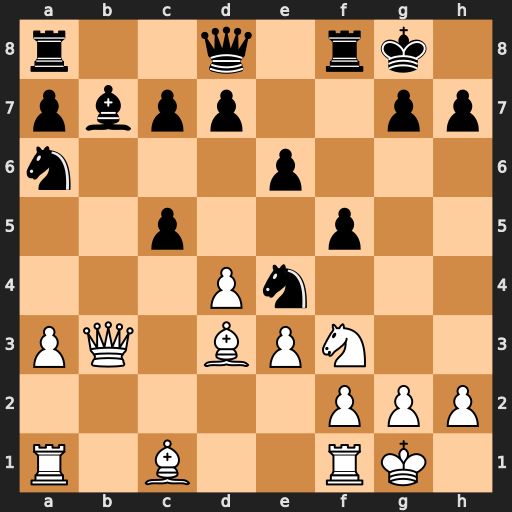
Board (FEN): r2q1rk1/pbpp2pp/n3p3/2p2p2/3Pn3/PQ1BPN2/5PPP/R1B2RK1
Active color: w
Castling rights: -
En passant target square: -
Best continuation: Qxb7